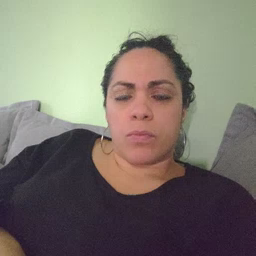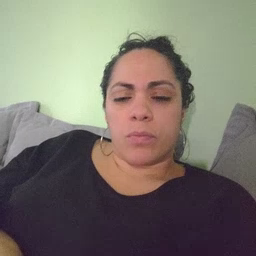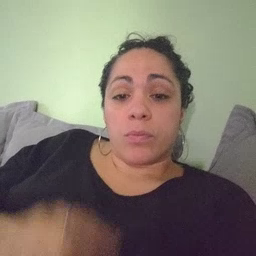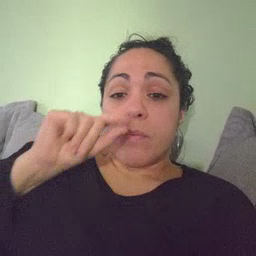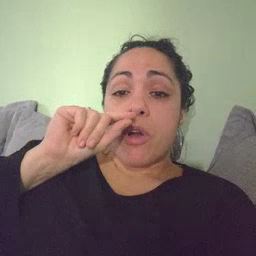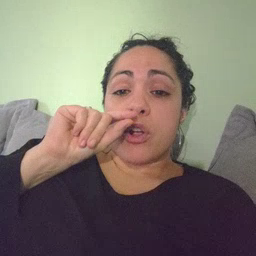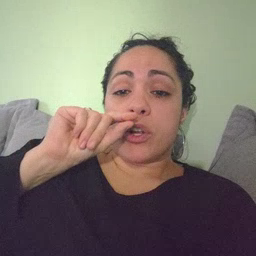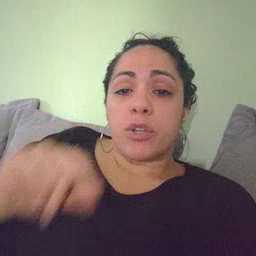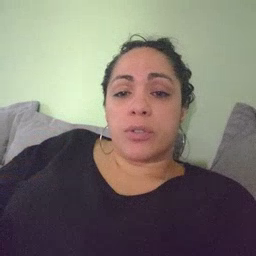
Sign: bird